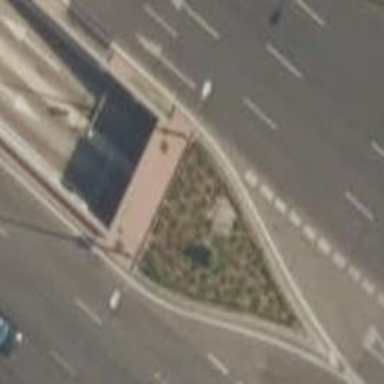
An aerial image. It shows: Parking entrance.